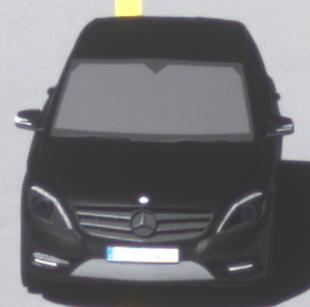
Make: Mercedes-Benz
Model: B 180 BlueEFFICIENCY
Detailed model: B-Class (246)
Model produced from: 2011/11
Model produced until: 2012/10
Doors: 5
Color: black
Road condition: dry road
Daytime: midday
Contrast: high contrast